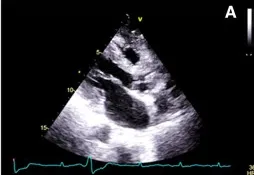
Two-dimensional transthoracic echocardiography 1 month after the radiotherapy course (A-F), illustrating a marked increase in the thickness of the left and right ventricular walls (15 and 7 mms, respectively), in addition to severe left ventricular systolic dysfunction. (A) PLAX view.
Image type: radiology (ultrasound)